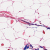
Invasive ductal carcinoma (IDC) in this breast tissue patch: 0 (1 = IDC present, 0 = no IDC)